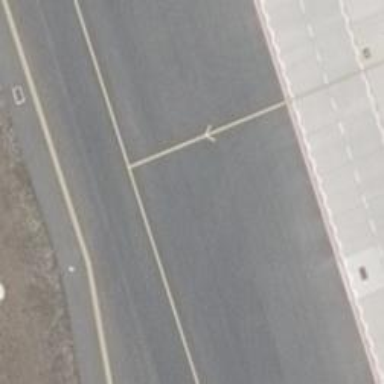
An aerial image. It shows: Parking position at the airport on concrete surface.